Aerial crown-view tile of a tropical tree (Barro Colorado Island, Panama), acquired 20241216:
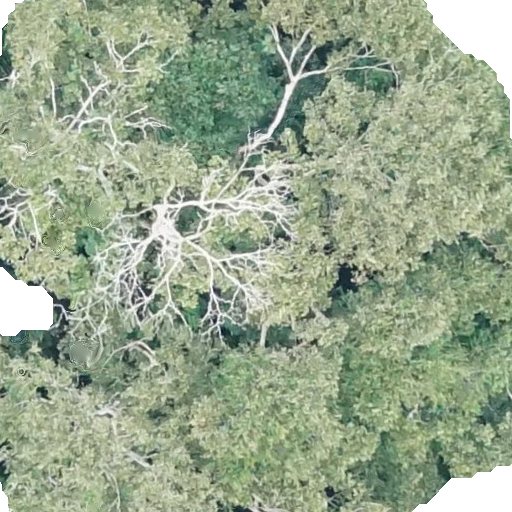
Species: Dipteryx oleifera
GBIF accepted scientific name: Dipteryx oleifera
Crown area: 482.376 m²